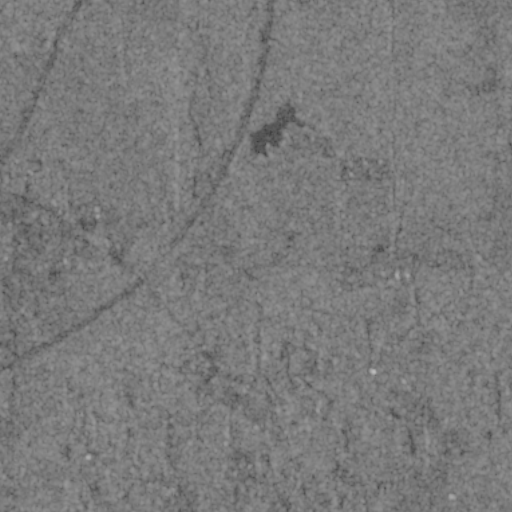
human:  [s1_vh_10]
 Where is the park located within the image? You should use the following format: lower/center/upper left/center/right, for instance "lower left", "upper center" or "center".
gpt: The park is located in the lower center of the image.
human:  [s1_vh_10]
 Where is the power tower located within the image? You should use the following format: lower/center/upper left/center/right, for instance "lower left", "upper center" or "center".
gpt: There is no power tower in the image.

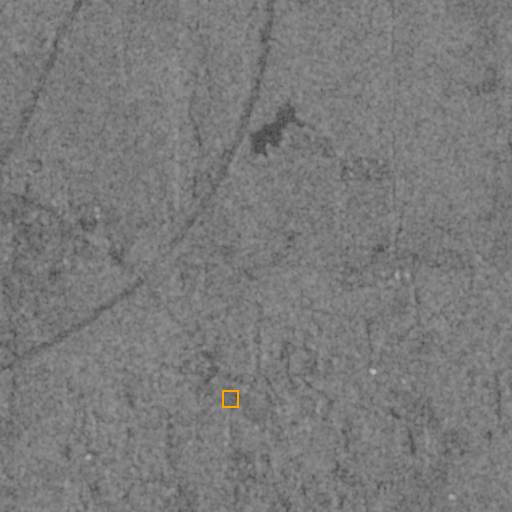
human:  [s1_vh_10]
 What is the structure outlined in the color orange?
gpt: The structure outlined in orange is a park.
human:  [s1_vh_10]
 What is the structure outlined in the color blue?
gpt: There is no blue outline.